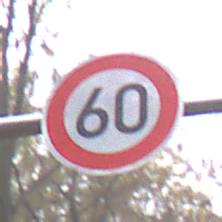
Verkehrszeichen: Geschwindigkeit60
Umgebung: Outdoor, Nature
Tageszeit: MorningAfternoon
Wetter: Overcast
Licht: Natural
Jahreszeit: Autumn
Kontrast: LowContrast